Question: The problem is that there are two processes:
1. Process A knows only to send.
2. Process B knows only to receive.
And process C is a compiled binary so it cannot be changed.
Process C has to receive from A and send to B.
I bind process B to port X.
Since process A always sends each time from different random port and process C answers it to these ports, process B never get data.
Currently my solution:
- - -
This solution works, but inconsistently.
So the question is:
Is there a possibility to send to localhost UDP packet from specific port without bind to it?
Maybe some other solution?
Here is a diagram for current state:

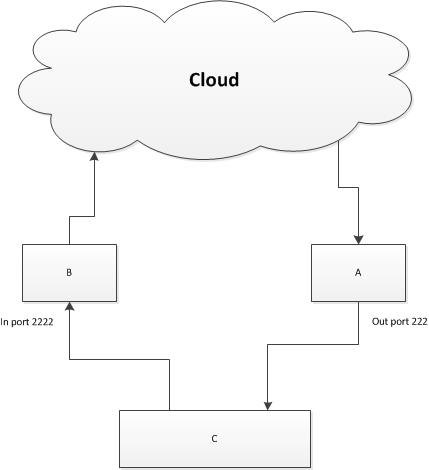
Answer: Start A and B from a single parent process. The parent process creates the socket and binds it to port X. Then it forks, and the child process inherits this socket. One of the processes then executes A, the other executes B. The FD of the socket can be passed to them in 'argv'.
The reason 'SO_REUSEPORT' doesn't work reliably is because each socket has its own input queue. When a datagram arrives on the port, the OS picks one of the sockets and puts the message on its queue. If it picks the socket used by A, B won't see that message. I don't think there's a way to tell the OS that one of the sockets is only intended for sending, not receiving.
Using the inherited socket solve this problem because it's just a single socket, so there's just one queue. Whichever process calls 'recv()' will get all the messages.